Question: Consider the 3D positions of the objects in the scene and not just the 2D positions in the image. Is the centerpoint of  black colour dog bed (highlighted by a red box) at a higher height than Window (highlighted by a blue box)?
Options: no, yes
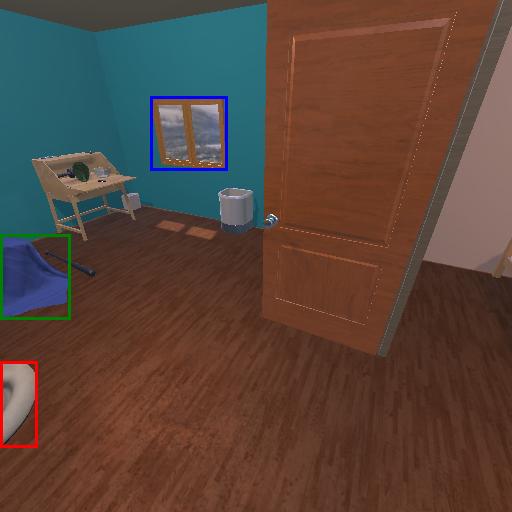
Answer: no